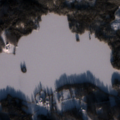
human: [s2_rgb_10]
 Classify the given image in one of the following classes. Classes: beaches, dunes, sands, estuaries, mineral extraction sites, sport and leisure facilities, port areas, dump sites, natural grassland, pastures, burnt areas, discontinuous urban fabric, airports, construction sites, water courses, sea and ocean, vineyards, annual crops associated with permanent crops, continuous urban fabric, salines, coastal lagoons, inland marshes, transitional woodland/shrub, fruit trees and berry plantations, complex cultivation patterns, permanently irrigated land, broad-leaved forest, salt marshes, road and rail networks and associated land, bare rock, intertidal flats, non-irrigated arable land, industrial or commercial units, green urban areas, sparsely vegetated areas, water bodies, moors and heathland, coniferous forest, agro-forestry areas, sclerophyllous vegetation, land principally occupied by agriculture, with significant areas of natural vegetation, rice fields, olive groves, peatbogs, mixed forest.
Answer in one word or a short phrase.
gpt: broad-leaved forest, coniferous forest, mixed forest, water bodies